Question: Detect the diagonal length of the red line, where the side length of each grid square is 0.5. The result should be rounded to one decimal place.
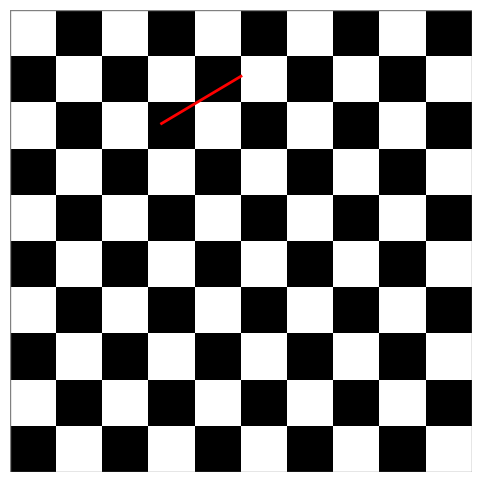
Answer: 1.0